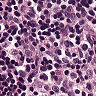
Metastatic tissue present: no